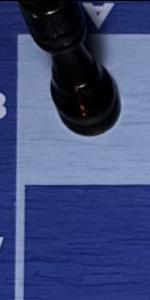
Label: Empty